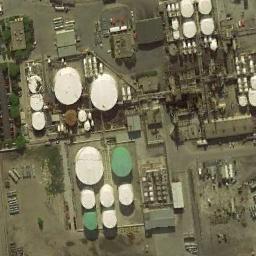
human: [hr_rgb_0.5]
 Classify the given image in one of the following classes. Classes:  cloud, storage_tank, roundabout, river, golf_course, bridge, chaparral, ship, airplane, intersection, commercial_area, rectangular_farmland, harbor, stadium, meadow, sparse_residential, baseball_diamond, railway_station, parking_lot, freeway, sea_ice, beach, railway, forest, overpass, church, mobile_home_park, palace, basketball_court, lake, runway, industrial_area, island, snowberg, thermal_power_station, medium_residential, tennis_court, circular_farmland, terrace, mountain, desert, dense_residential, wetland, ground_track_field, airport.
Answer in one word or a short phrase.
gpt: storage_tank